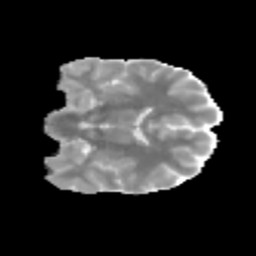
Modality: MD
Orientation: coronal
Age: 12
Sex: male
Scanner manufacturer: siemens
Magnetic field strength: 3 T
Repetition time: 3.8 s
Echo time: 0.07 s